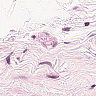
Metastatic tissue present: no